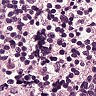
Metastatic tissue present: no